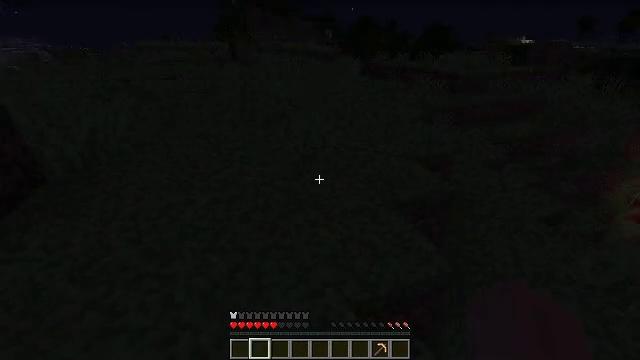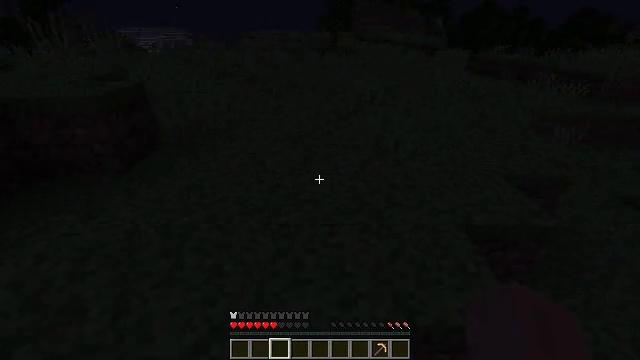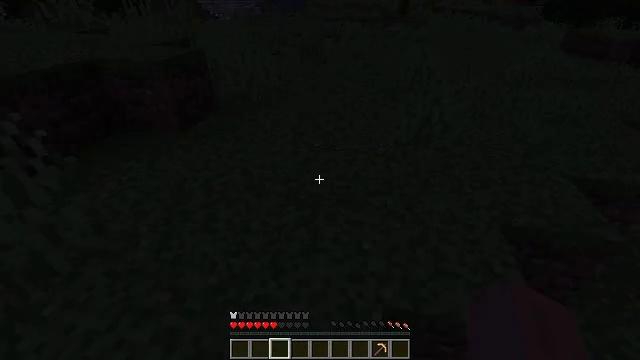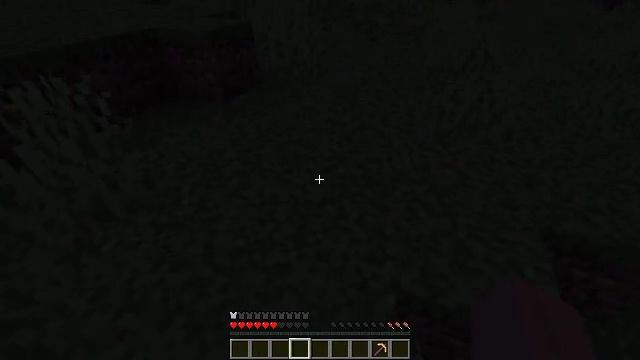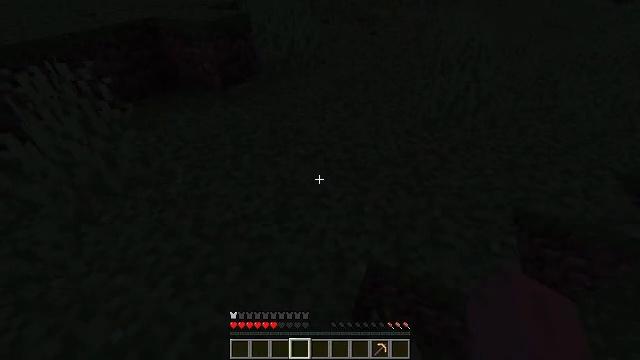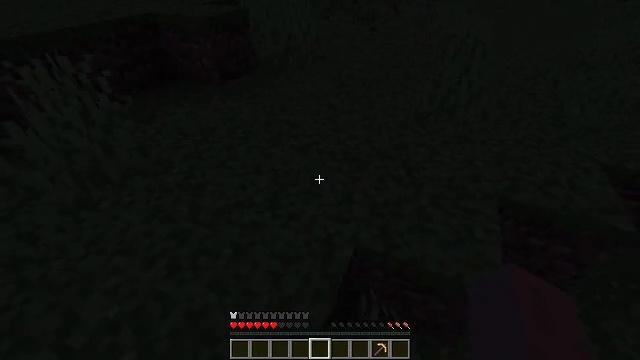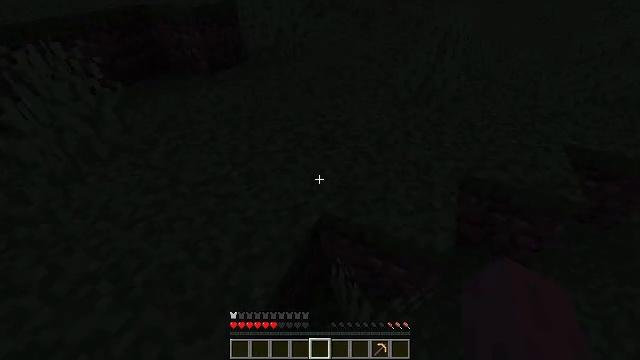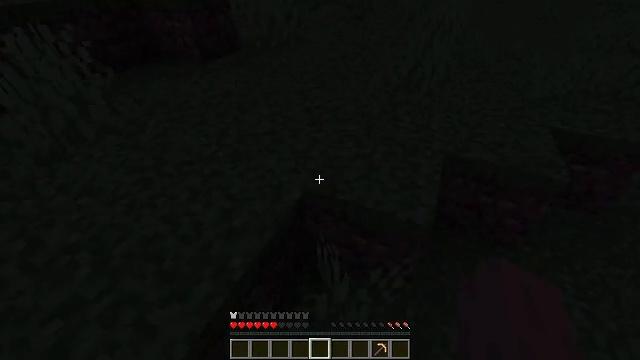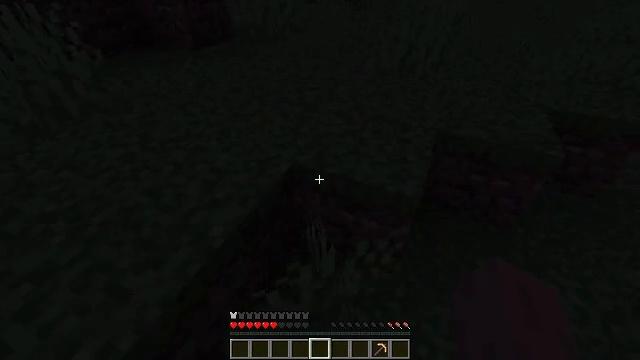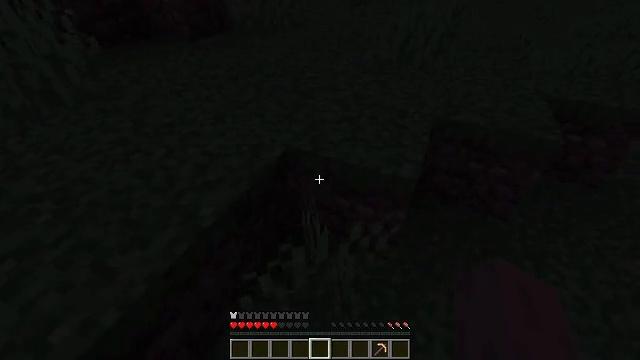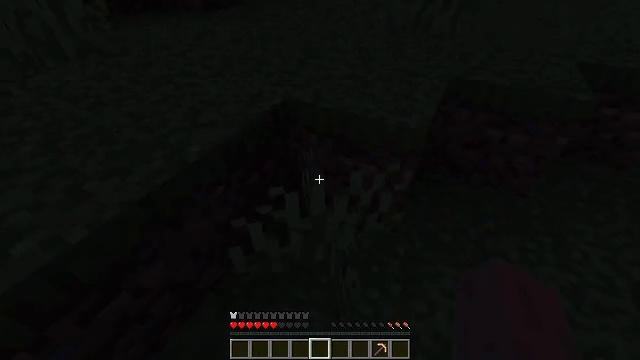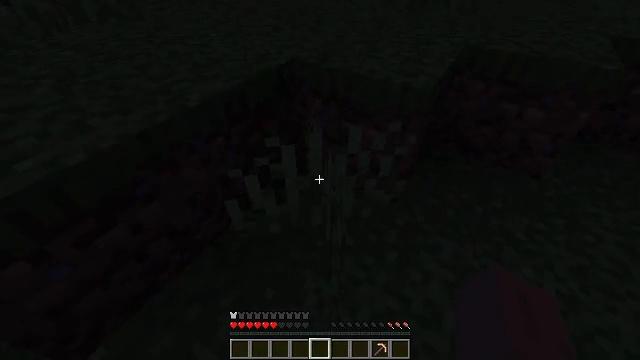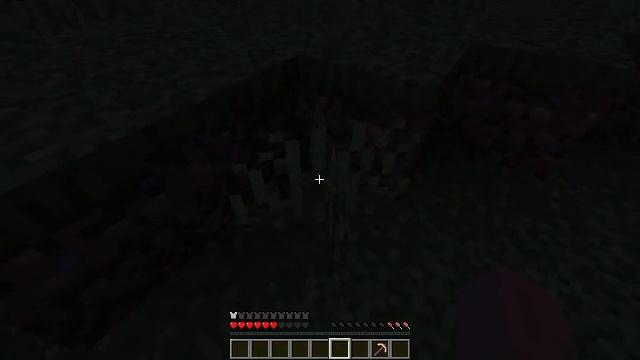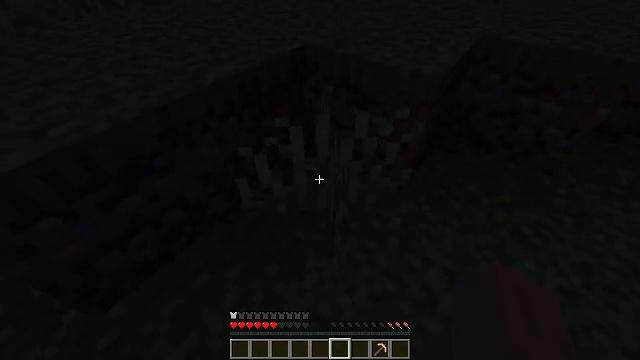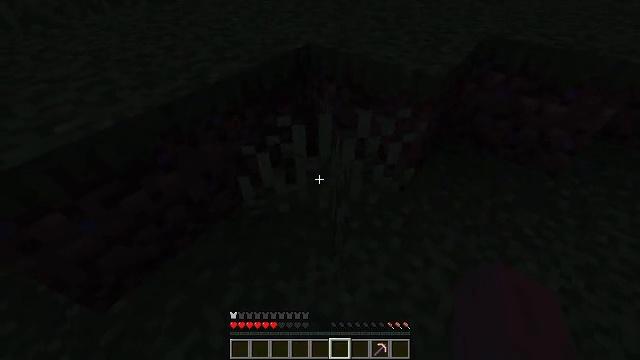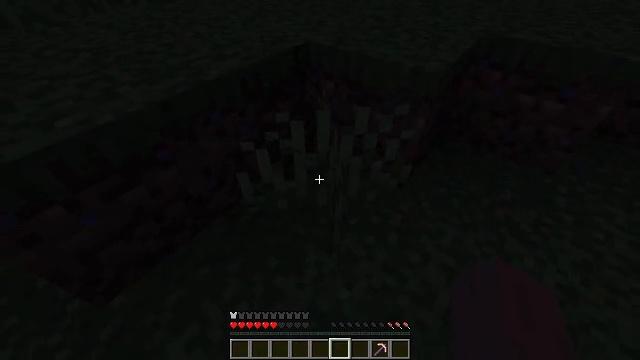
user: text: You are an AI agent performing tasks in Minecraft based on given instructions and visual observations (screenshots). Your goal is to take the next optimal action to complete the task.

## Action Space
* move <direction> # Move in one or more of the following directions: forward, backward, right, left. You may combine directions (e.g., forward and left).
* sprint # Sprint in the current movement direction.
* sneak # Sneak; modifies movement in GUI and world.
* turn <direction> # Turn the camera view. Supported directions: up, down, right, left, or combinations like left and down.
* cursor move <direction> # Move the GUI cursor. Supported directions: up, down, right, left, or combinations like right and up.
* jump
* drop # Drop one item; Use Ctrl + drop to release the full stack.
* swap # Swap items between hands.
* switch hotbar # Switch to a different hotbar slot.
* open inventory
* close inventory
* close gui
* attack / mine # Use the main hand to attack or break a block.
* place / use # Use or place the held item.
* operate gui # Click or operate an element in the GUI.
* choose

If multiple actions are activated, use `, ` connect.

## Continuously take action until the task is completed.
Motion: motion action
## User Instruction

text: Mine grass block from the ground.
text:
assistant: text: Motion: move right, turn left and down
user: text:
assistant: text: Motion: move back and move right, turn left and down
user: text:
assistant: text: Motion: move back and move right, turn left and down
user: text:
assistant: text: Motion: move back and move right, turn left and down
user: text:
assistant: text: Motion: move back and move right
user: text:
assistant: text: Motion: move back and move right
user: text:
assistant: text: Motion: move back and move right
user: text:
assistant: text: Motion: move back
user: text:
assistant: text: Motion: no_op
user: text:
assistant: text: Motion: turn left
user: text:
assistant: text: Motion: turn left and down
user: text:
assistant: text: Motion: turn left
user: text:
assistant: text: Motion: turn left and down
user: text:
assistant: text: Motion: no_op
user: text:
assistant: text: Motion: no_op
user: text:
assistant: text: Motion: no_op
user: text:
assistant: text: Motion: move forward
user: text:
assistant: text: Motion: move forward
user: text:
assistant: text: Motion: move forward
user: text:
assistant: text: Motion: move forward
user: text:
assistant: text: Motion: no_op
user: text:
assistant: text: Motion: no_op
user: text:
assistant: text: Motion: turn left and up
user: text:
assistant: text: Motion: turn left and up
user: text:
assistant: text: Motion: no_op
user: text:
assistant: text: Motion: move forward
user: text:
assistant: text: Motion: move forward
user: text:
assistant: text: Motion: move forward
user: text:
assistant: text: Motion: move forward, jump
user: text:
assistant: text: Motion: move forward, turn left, jump